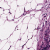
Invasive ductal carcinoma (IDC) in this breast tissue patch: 0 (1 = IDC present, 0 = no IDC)